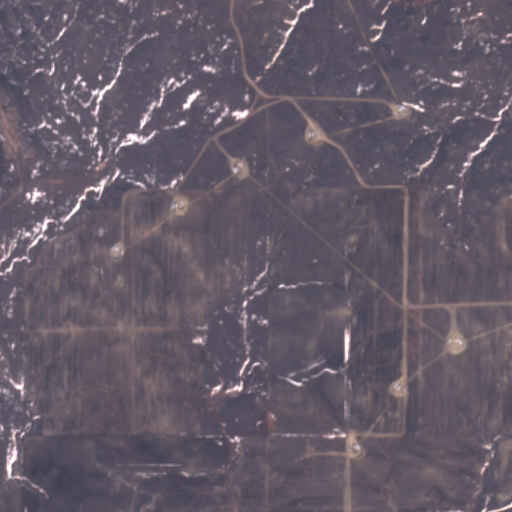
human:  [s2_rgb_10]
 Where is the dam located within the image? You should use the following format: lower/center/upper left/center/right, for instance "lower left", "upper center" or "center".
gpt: The dam is located in the lower center of the image.
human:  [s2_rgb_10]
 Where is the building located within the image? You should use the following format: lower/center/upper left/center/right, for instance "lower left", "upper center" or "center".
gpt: The building is located in the upper right of the image.
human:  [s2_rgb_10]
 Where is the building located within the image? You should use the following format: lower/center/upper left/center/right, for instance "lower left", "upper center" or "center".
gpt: The building is located in the upper right of the image.
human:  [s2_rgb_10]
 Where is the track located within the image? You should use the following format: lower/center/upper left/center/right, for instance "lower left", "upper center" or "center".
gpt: There is no track in the image.